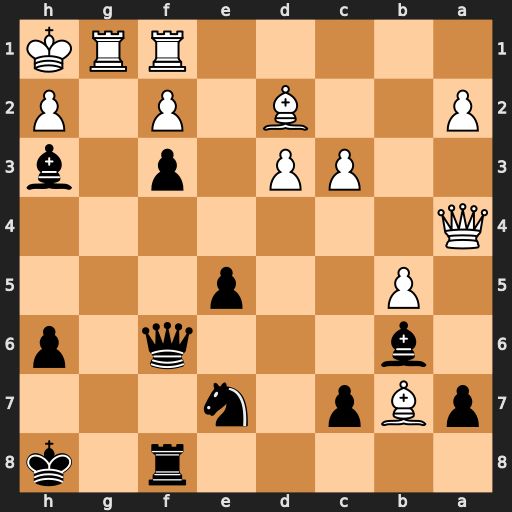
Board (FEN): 5r1k/pBp1n3/1b3q1p/1P2p3/Q7/2PP1p1b/P2B1P1P/5RRK
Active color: b
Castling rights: -
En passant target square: -
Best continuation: Rg8 Qd1 c6